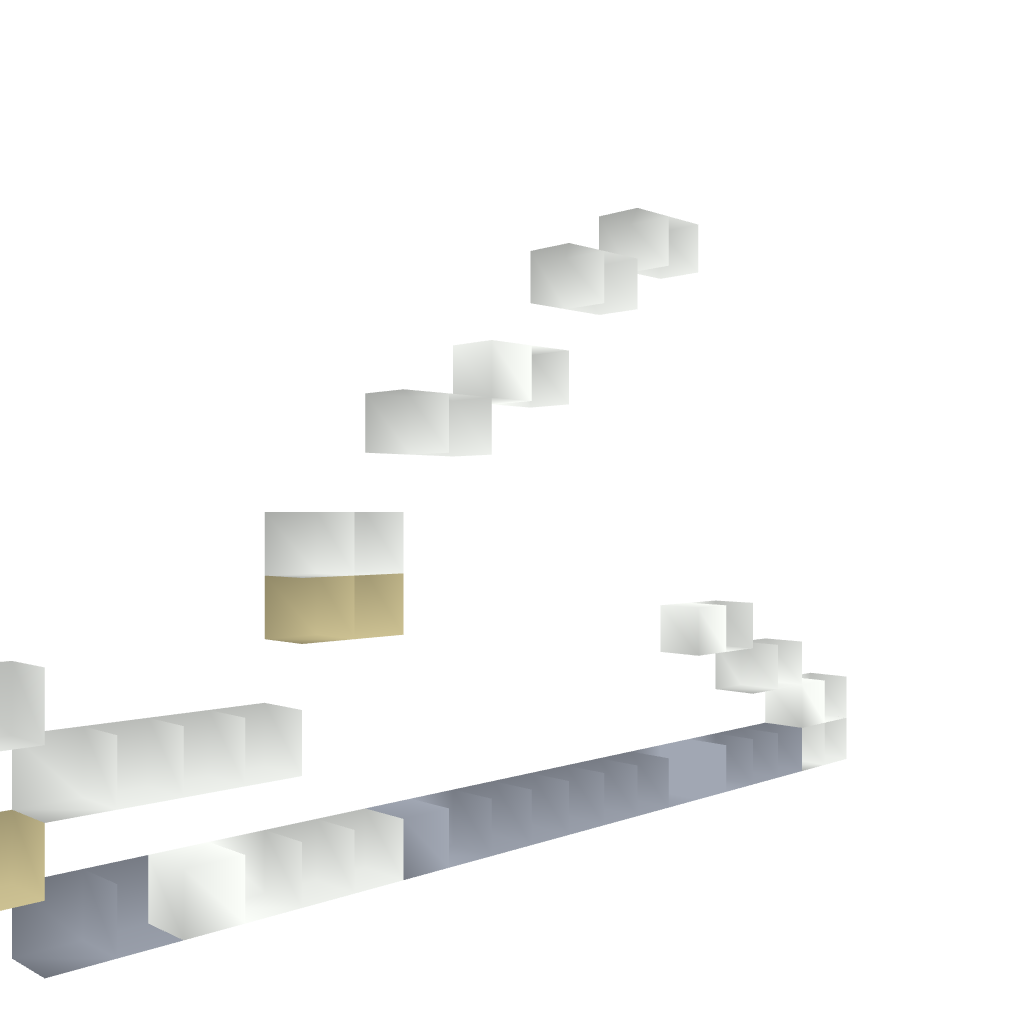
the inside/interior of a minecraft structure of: King's Quest